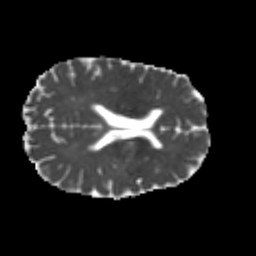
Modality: MD
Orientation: axial
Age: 22
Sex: male
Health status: healthy
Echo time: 0.074 s